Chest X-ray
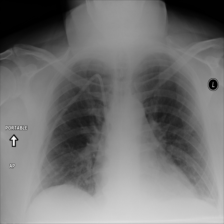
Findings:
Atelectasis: negative
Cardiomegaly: negative
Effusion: negative
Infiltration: negative
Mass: negative
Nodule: negative
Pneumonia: negative
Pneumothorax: negative
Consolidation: negative
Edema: negative
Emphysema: negative
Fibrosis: negative
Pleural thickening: negative
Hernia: negative